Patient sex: F
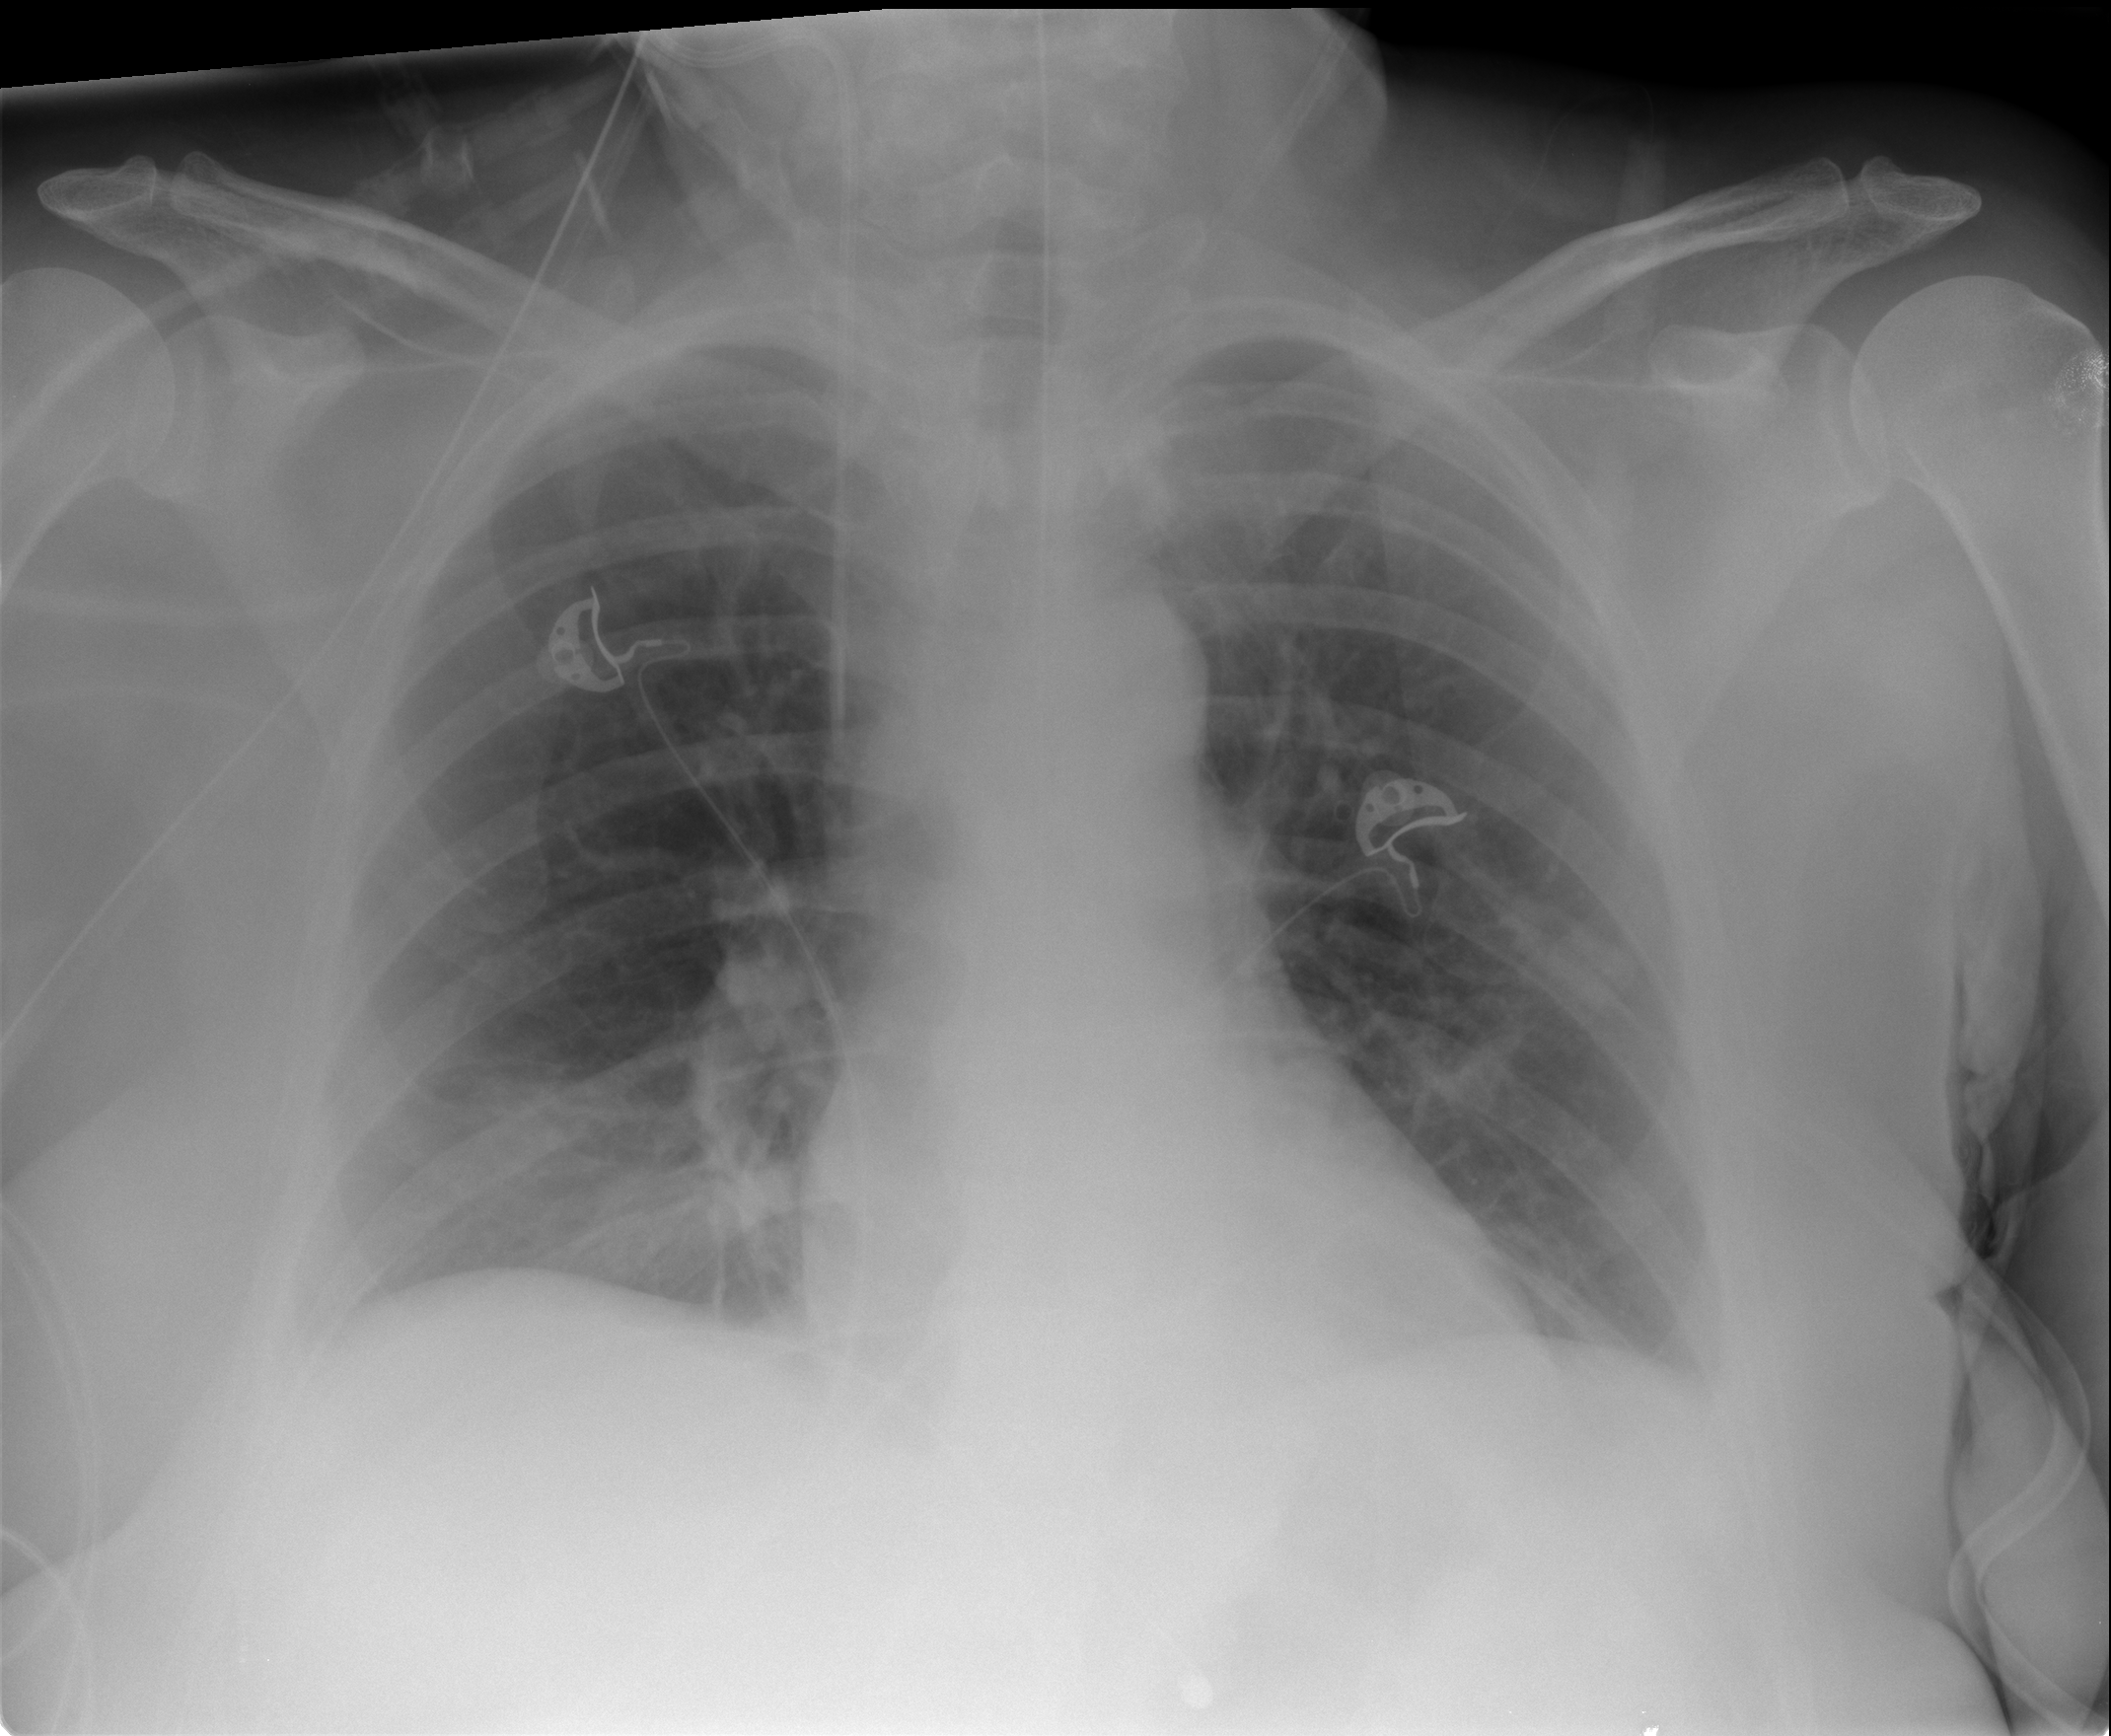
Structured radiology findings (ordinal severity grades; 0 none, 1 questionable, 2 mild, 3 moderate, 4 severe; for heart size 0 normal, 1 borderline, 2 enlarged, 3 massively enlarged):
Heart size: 0
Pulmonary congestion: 0
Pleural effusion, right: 2
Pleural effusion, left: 3
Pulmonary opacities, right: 0
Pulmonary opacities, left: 0
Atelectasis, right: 2
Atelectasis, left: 2